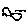
Label: bird